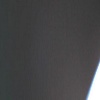
Label: space